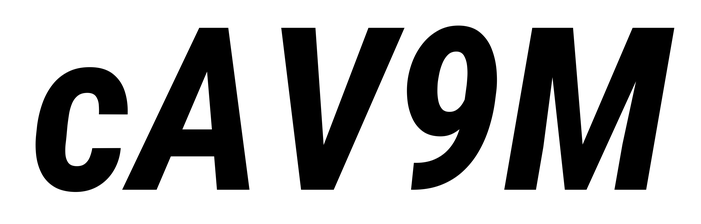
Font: Roboto-Italic_Condensed_Bold_Italic